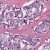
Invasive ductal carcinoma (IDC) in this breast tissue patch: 1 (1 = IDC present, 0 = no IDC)